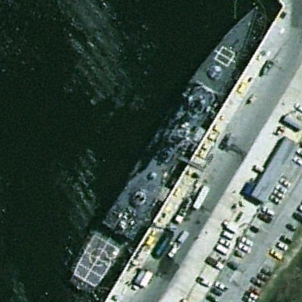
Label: cruiser